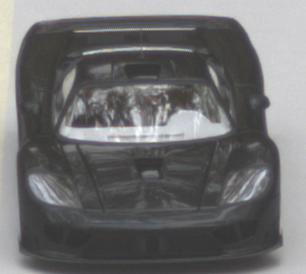
Make: Saleen
Model: S7
Detailed model: -
Model produced from: 2000
Model produced until: 2008
Doors: 2
Color: black
Road condition: dry road
Daytime: morning or afternoon
Contrast: low contrast